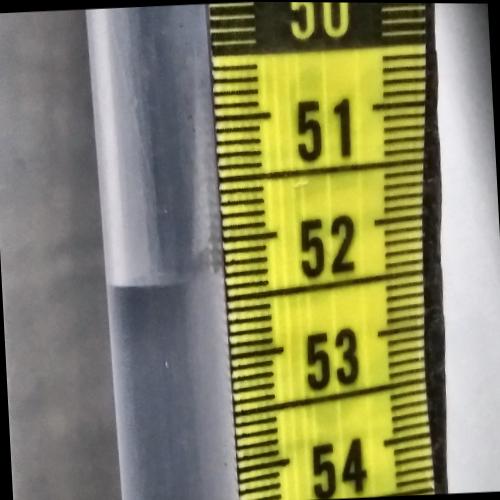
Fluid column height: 52.3 cm